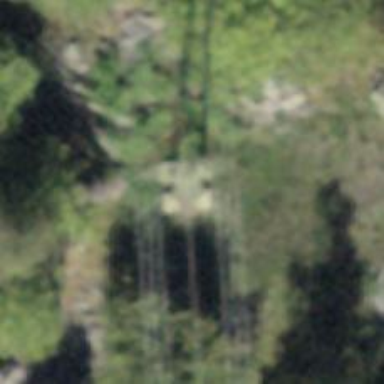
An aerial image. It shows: Power tower.